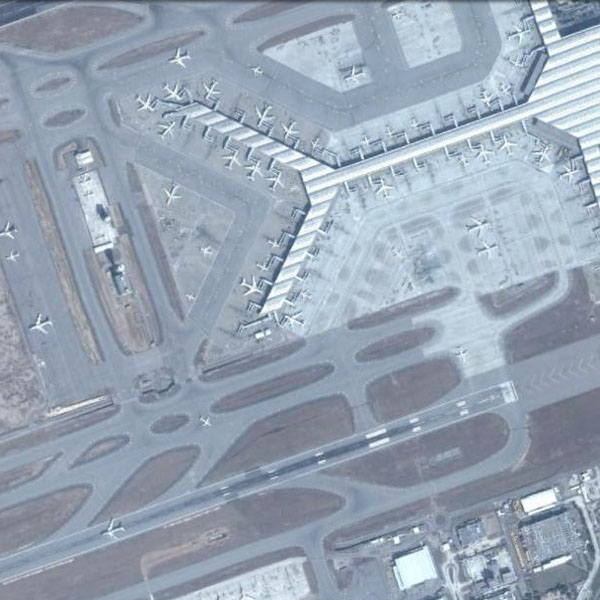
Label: Airport